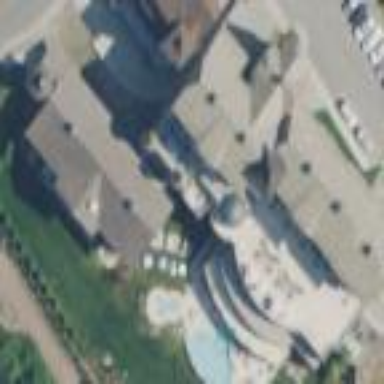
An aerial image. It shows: Hotel building.